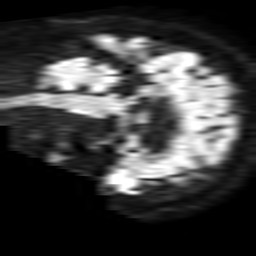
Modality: TRACE
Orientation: sagittal
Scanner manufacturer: philips
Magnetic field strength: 1.5 T
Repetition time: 3.4 s
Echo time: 0.06922 s